Interaction volume radius: 5 \u00c5
Interaction volume height: 30 \u00c5
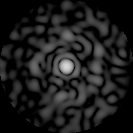
Disorder parameter: 0.8433